Current action and preconditions to check: trajectory_clear

Your task: For each precondition in the list above, predict whether it will hold at this action.

Consider the current scene as observed from the mobile robot's camera, and analyze the predicted future states of all dynamic agents (e.g., people, animals, vehicles, or any moving entities) within the NEXT SECOND.

IMPORTANT: Only answer "very likely" if you are absolutely certain—based on strong, clear evidence—that a dynamic agent will violate the precondition in the predicted future state. Do NOT answer "very likely" for unlikely, ambiguous, or low-probability risks.

Ask yourself for each precondition: Is there a high probability, with clear and convincing evidence, that the predicted future states of any dynamic agent will interfere with the predicted future state of the currently executing action within the NEXT SECOND, causing that precondition to fail?

Assess the risk level based on these predictions. Use "likely" or "very likely" if motions create a clear risk of interference.

Use "neutral" or "improbable" if agents are nearby but their predicted paths are clearly diverging or non-conflicting.

Failure Risk Categories: "very improbable", "improbable", "neutral", "likely", "very likely"

Answer Format: Output ONLY the probability_of_failure value from these categories: "very improbable", "improbable", "neutral", "likely", "very likely"

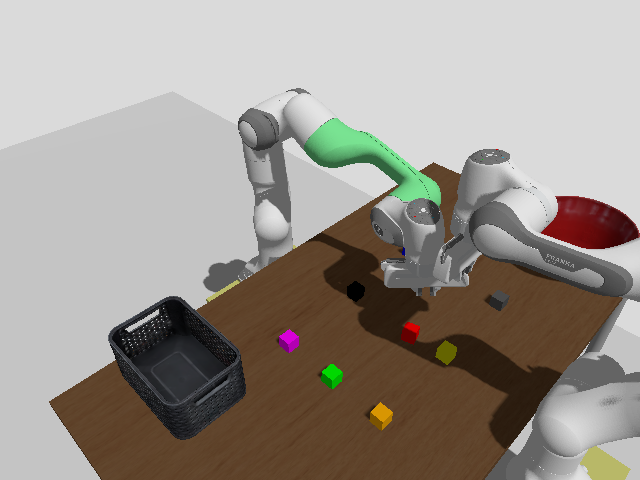

Answer: likely